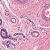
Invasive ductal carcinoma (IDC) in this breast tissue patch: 0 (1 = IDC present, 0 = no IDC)